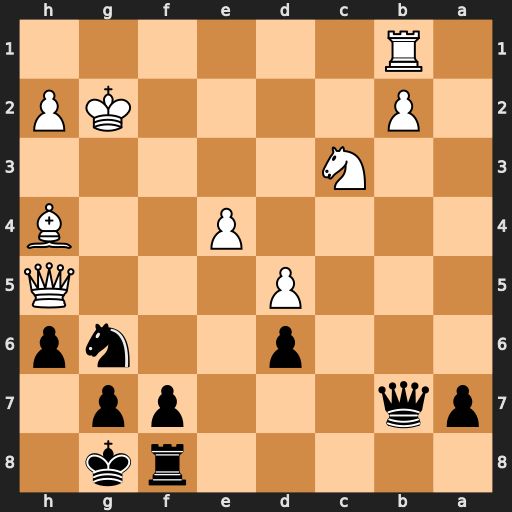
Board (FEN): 5rk1/pq3pp1/3p2np/3P3Q/4P2B/2N5/1P4KP/1R6
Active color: b
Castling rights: -
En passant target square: -
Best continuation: Nf4+ Kg1 Nxh5